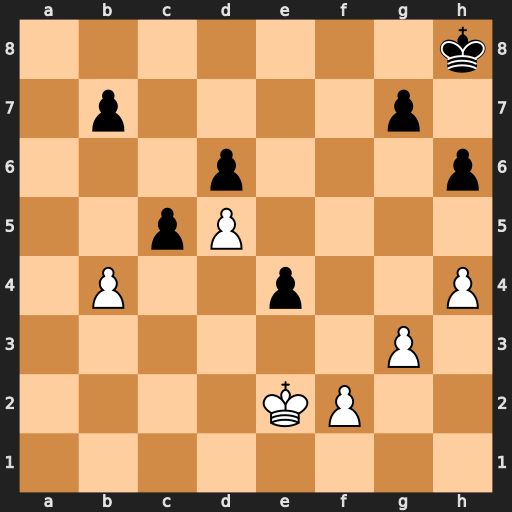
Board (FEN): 7k/1p4p1/3p3p/2pP4/1P2p2P/6P1/4KP2/8
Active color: w
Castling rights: -
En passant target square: c6
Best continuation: bxc5 dxc5 d6 Kg8 d7